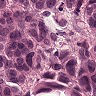
Metastatic tissue present: yes